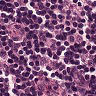
Metastatic tissue present: no